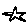
Label: star